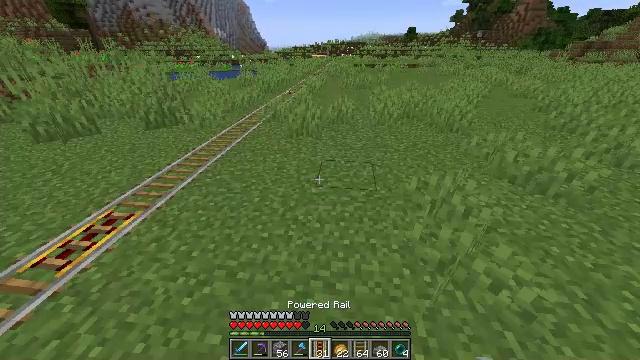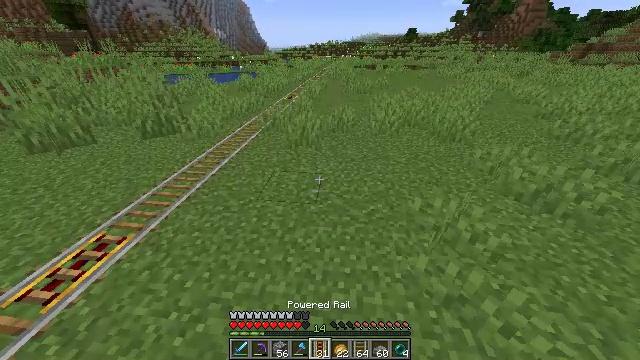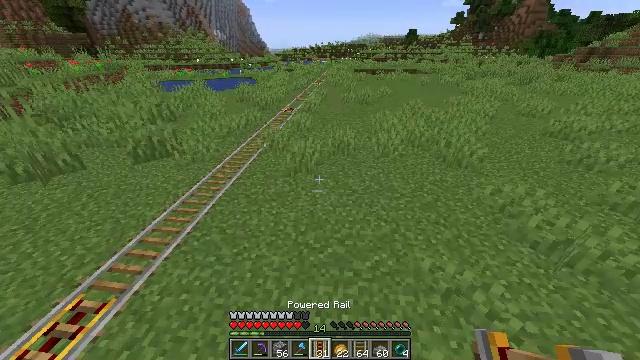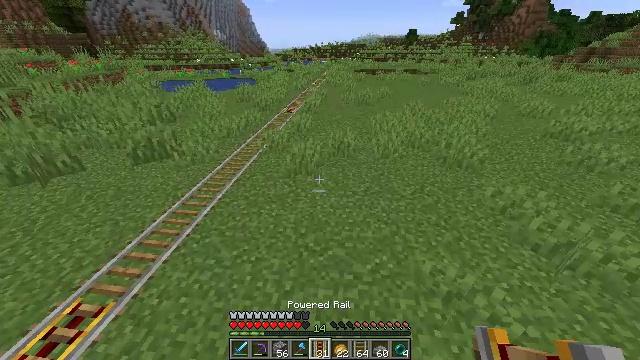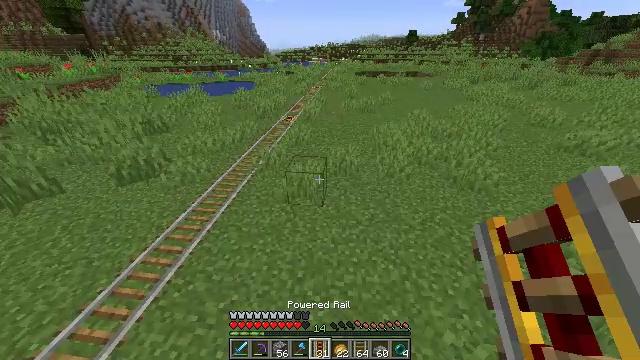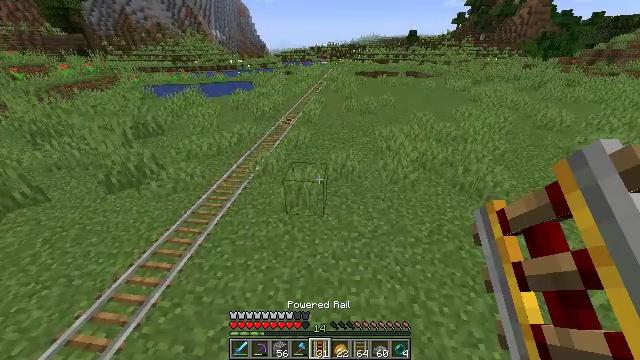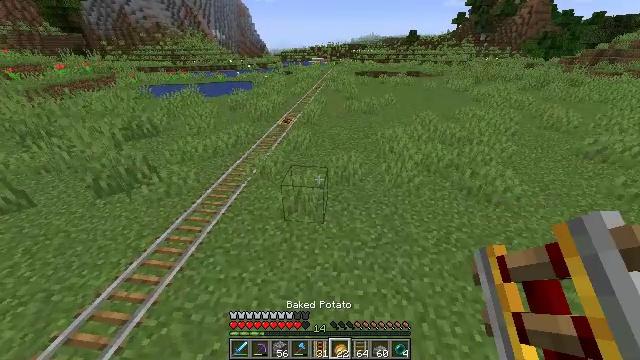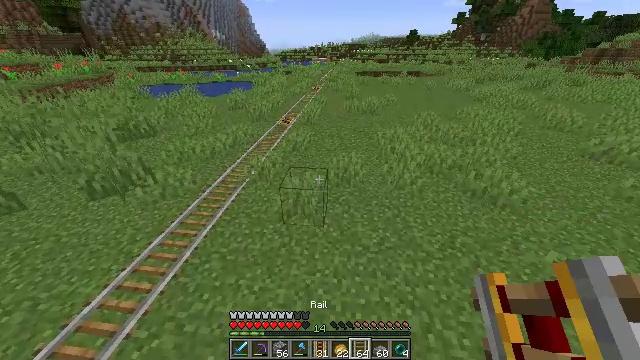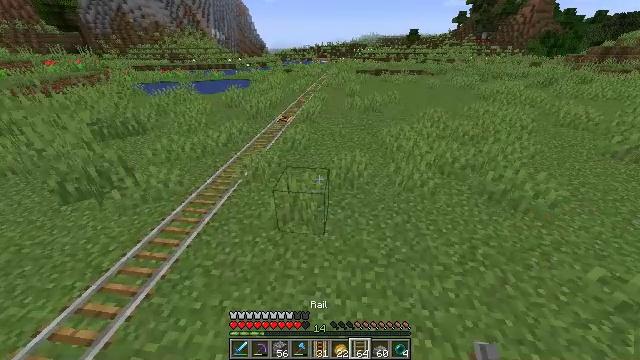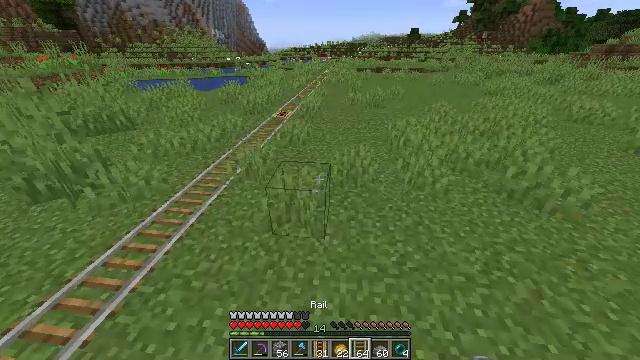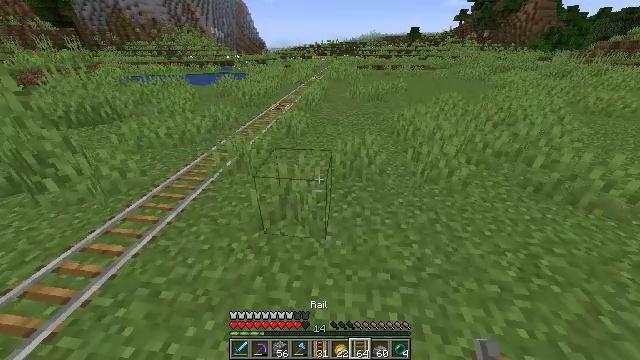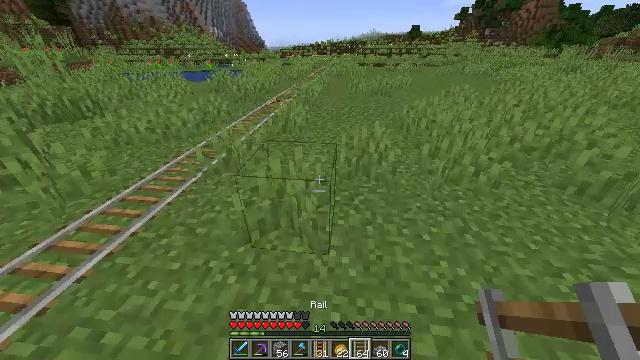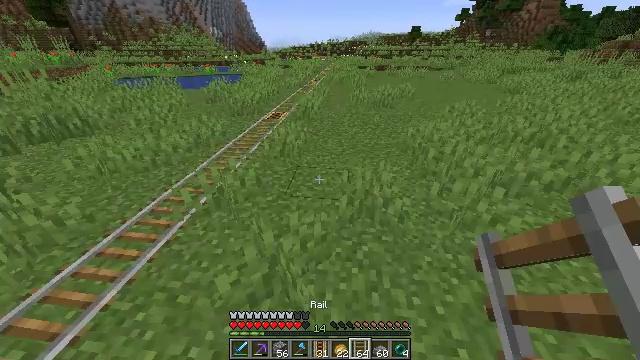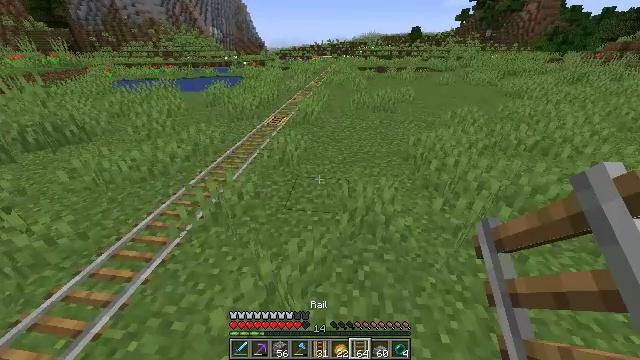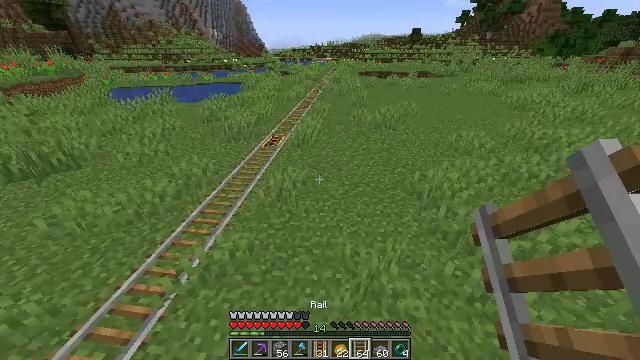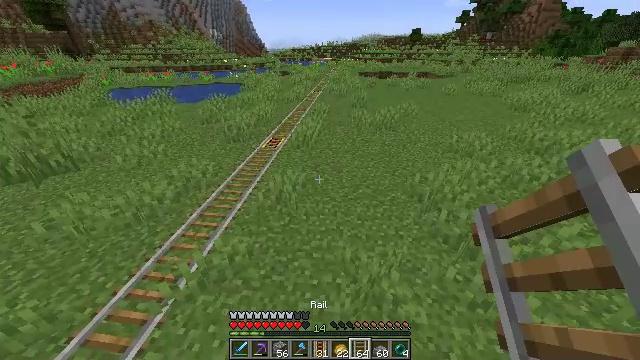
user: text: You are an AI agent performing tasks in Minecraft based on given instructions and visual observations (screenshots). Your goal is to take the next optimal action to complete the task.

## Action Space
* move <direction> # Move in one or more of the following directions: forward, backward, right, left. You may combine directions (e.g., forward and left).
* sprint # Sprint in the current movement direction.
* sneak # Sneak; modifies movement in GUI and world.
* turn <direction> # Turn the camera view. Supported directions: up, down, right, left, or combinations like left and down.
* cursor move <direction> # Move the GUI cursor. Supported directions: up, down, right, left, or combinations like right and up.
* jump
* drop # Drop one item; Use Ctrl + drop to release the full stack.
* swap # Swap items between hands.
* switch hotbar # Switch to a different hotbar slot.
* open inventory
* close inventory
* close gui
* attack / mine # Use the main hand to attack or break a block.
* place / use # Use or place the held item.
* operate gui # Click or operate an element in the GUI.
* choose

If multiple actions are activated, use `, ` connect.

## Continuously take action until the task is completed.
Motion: motion action
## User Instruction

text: Harvest an orange tulip.
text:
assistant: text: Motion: move forward, jump
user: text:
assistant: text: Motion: move forward, jump
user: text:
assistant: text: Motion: move forward, sprint, jump
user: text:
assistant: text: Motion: move forward, sprint, jump
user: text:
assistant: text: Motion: move forward, sprint, jump
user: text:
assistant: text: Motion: move forward, sprint, jump
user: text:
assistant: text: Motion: move forward, sprint, jump
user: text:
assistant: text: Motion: move forward, jump
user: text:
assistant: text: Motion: move forward, jump
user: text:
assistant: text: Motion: move forward, jump
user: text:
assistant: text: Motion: move forward, jump
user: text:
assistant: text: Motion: move forward, jump
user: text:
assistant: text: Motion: move forward, jump
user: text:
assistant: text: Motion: move forward, jump
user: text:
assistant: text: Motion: move forward, sprint, jump
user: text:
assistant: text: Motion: move forward, sprint, jump
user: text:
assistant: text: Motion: move forward, sprint, jump
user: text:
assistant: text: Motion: move forward, sprint, jump
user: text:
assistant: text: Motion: move forward, sprint, jump
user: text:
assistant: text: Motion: move forward, jump
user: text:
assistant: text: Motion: move forward, jump
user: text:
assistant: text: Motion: move forward, jump
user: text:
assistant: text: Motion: move forward, turn up, jump
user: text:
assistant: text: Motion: move forward, jump
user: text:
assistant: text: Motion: move forward, sprint, jump
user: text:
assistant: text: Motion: move forward, sprint, jump
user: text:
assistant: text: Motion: move forward, sprint, jump
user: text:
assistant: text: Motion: move forward, sprint, jump
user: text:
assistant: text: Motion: move forward, sprint, jump
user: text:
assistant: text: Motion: move forward, jump